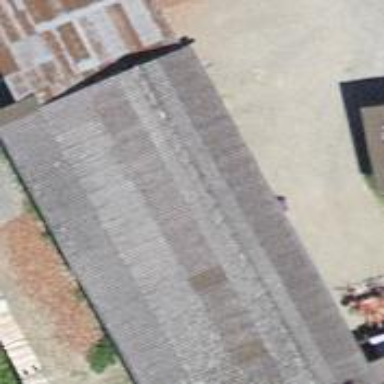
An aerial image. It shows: Rural barn.